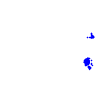
Particle: electron